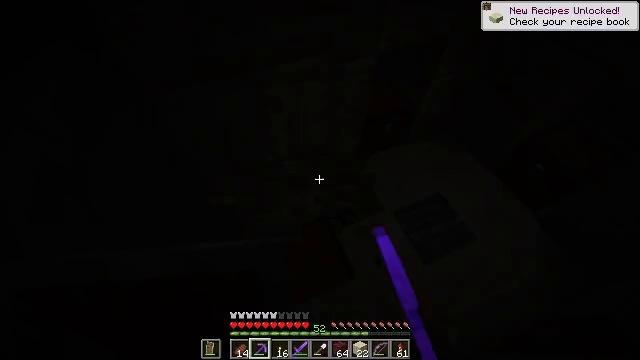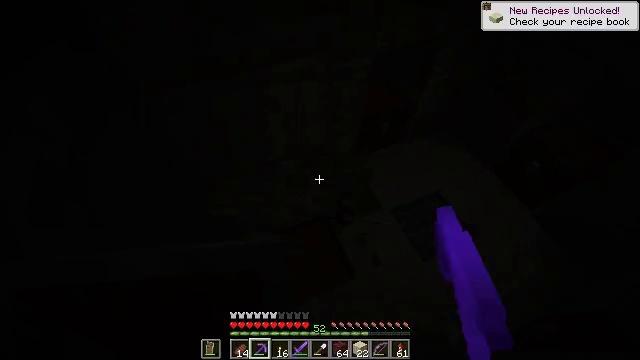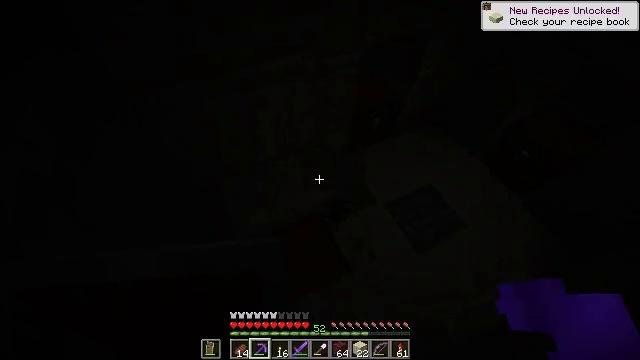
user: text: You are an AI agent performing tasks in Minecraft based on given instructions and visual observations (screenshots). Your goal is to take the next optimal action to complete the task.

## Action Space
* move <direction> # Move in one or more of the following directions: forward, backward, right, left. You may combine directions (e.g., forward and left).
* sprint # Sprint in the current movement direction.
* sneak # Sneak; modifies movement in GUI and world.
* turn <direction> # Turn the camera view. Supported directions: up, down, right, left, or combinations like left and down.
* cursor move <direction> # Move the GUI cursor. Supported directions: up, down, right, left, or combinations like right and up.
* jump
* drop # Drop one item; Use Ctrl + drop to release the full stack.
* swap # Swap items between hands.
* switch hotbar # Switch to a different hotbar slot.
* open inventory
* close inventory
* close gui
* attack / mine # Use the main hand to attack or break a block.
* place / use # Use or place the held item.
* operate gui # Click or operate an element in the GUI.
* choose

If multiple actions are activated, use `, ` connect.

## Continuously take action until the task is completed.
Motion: motion action
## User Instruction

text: Dig up some cut sandstone blocks.
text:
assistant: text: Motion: no_op
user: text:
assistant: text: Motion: turn right
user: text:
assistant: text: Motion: no_op